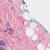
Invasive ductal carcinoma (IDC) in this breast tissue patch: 0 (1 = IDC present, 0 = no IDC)